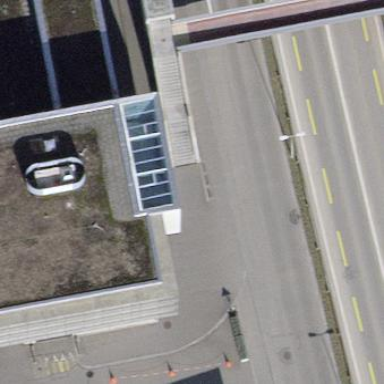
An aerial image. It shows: Building with flat white roof.